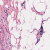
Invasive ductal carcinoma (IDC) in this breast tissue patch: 0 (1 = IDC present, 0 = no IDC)